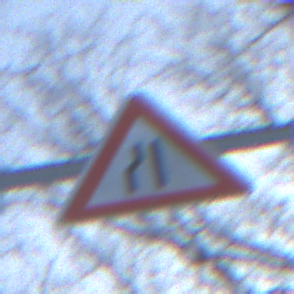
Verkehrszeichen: EinseitigVerengteFahrbahnLinks
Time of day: MorningAfternoon
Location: Outdoor (Nature)
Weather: Clear
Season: Winter
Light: Natural